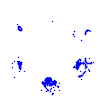
Particle: proton